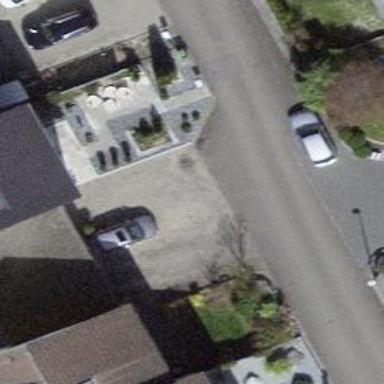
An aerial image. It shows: Asphalt road in living street.